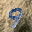
Label: 9